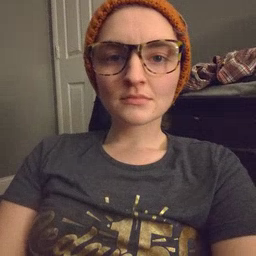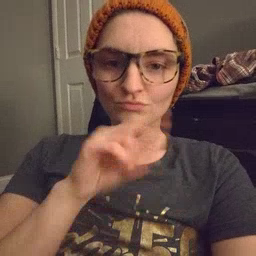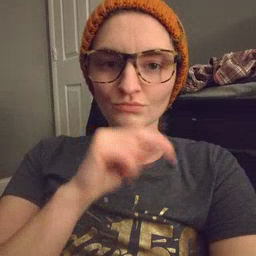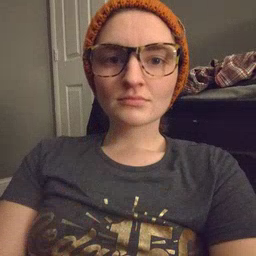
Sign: duck